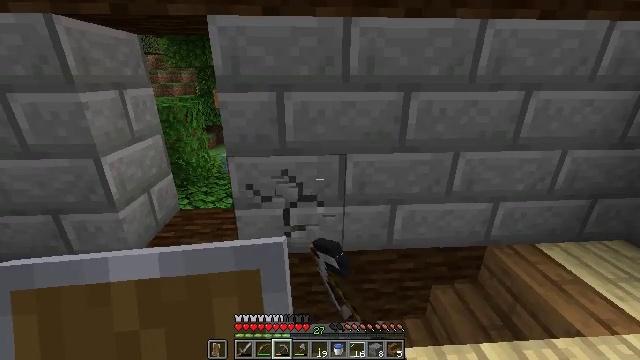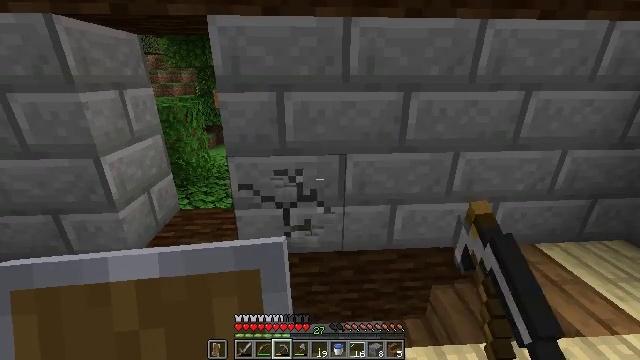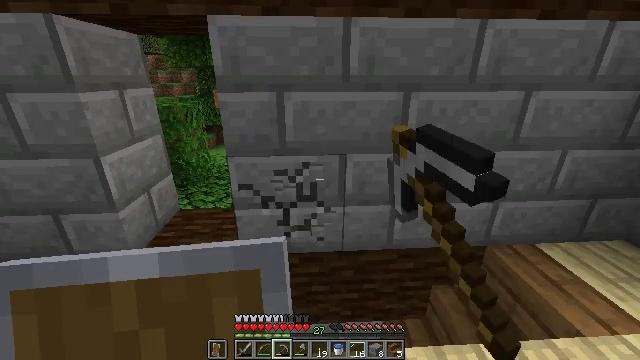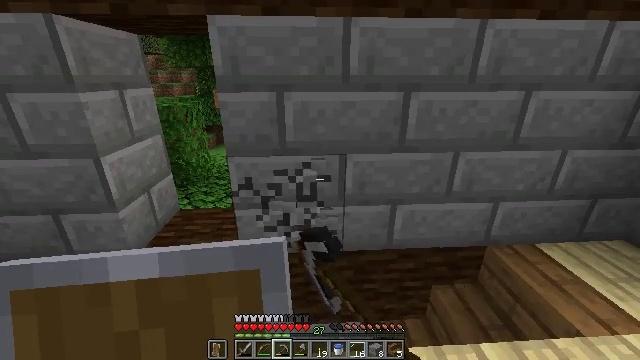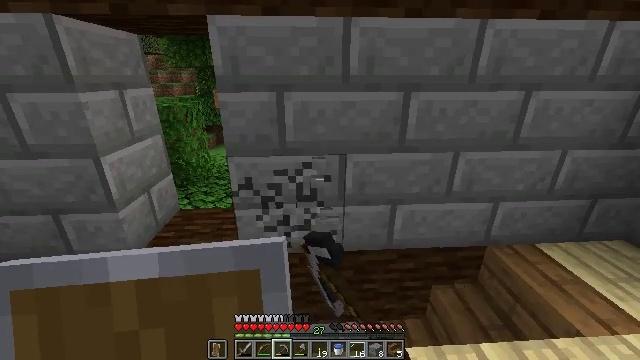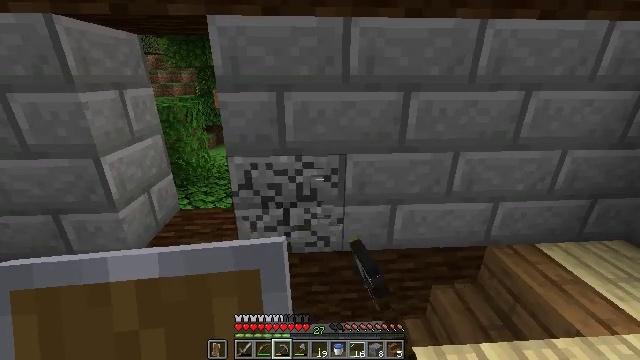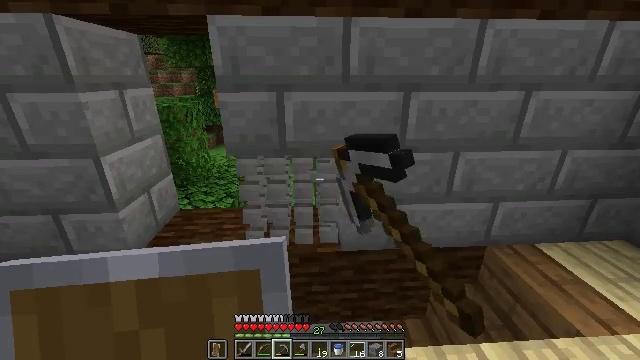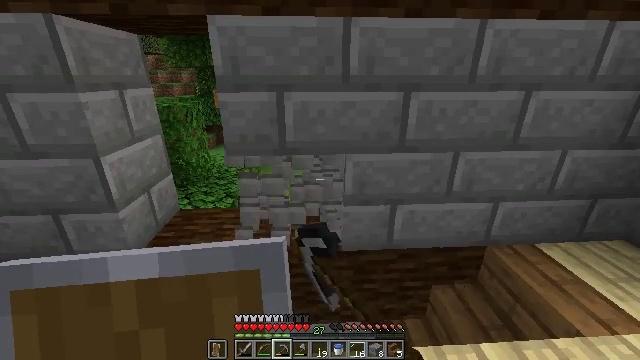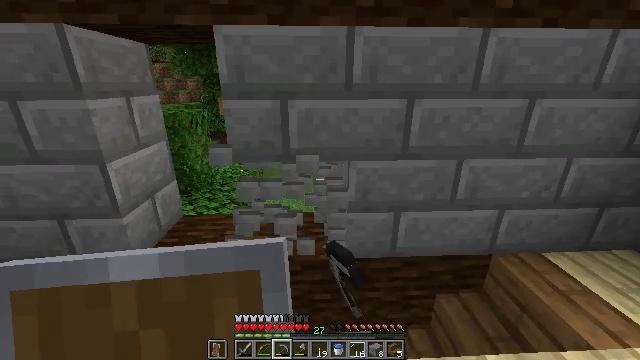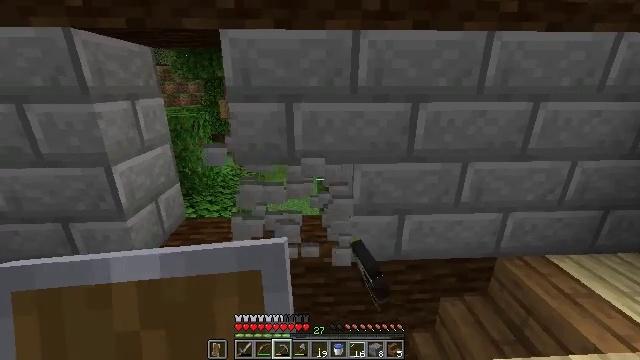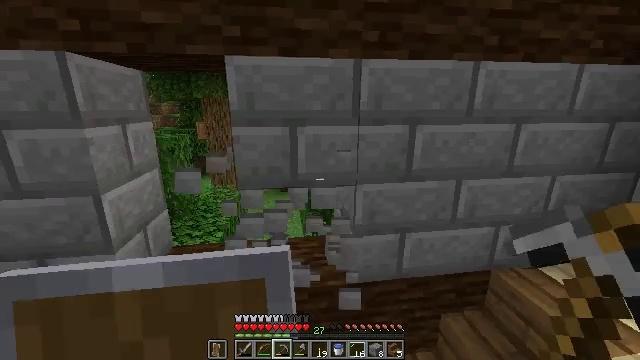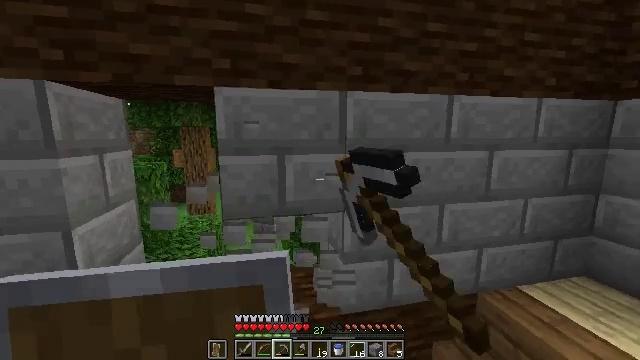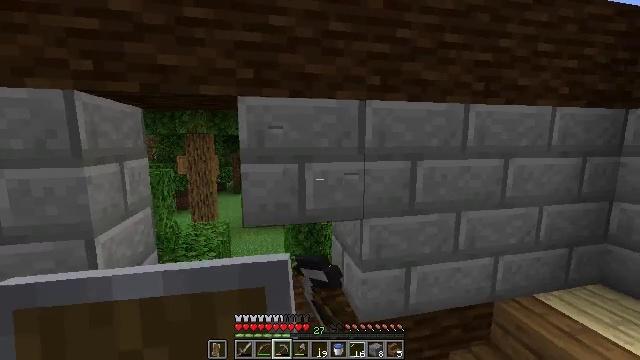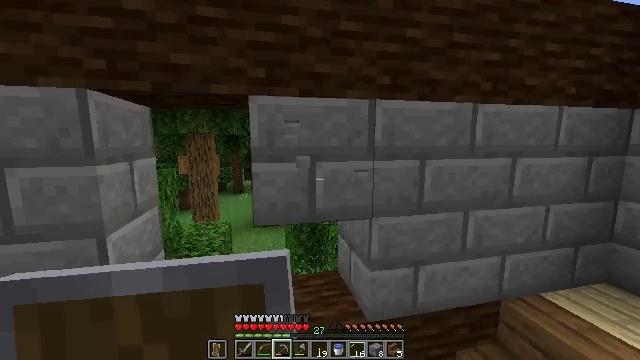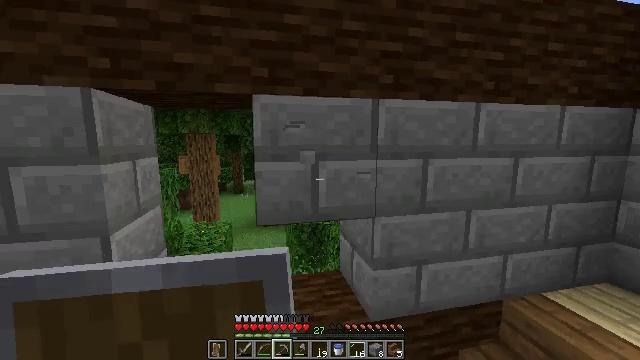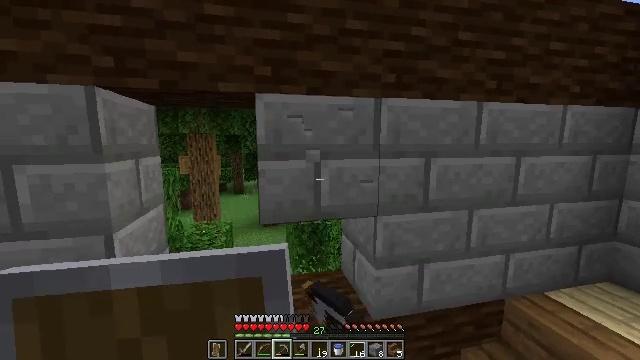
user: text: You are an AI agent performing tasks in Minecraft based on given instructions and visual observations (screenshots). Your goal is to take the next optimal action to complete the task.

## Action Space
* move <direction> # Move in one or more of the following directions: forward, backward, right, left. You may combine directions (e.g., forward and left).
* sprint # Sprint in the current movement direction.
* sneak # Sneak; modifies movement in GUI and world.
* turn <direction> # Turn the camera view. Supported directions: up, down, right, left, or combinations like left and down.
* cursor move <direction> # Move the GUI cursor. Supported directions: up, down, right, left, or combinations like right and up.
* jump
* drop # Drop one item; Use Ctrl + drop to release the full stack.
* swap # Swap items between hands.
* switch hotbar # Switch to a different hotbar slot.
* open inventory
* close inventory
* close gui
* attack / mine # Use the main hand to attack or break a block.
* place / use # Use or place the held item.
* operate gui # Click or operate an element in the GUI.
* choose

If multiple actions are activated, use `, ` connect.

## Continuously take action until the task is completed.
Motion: motion action
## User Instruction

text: Collect the stone bricks by mining.
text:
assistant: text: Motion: attack / mine
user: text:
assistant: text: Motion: attack / mine
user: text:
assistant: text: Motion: attack / mine
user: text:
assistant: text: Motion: attack / mine
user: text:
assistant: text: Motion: attack / mine
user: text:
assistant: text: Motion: attack / mine
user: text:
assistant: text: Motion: attack / mine
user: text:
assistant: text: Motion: turn up, attack / mine
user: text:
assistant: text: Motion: move left, attack / mine
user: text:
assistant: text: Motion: move left, turn right and up, attack / mine
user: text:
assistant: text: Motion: move left, turn right and up, attack / mine
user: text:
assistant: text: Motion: turn up, attack / mine
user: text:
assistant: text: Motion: attack / mine
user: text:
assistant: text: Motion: attack / mine
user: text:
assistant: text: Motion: attack / mine
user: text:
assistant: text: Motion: attack / mine
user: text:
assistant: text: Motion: attack / mine
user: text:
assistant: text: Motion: attack / mine
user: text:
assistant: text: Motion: attack / mine
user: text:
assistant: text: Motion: attack / mine
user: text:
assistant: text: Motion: attack / mine
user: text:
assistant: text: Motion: attack / mine
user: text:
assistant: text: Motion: attack / mine
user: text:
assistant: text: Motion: attack / mine
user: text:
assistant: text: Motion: attack / mine
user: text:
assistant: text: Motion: attack / mine
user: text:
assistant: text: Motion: attack / mine
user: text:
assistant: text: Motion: attack / mine
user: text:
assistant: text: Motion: attack / mine
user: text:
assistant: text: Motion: move right, attack / mine